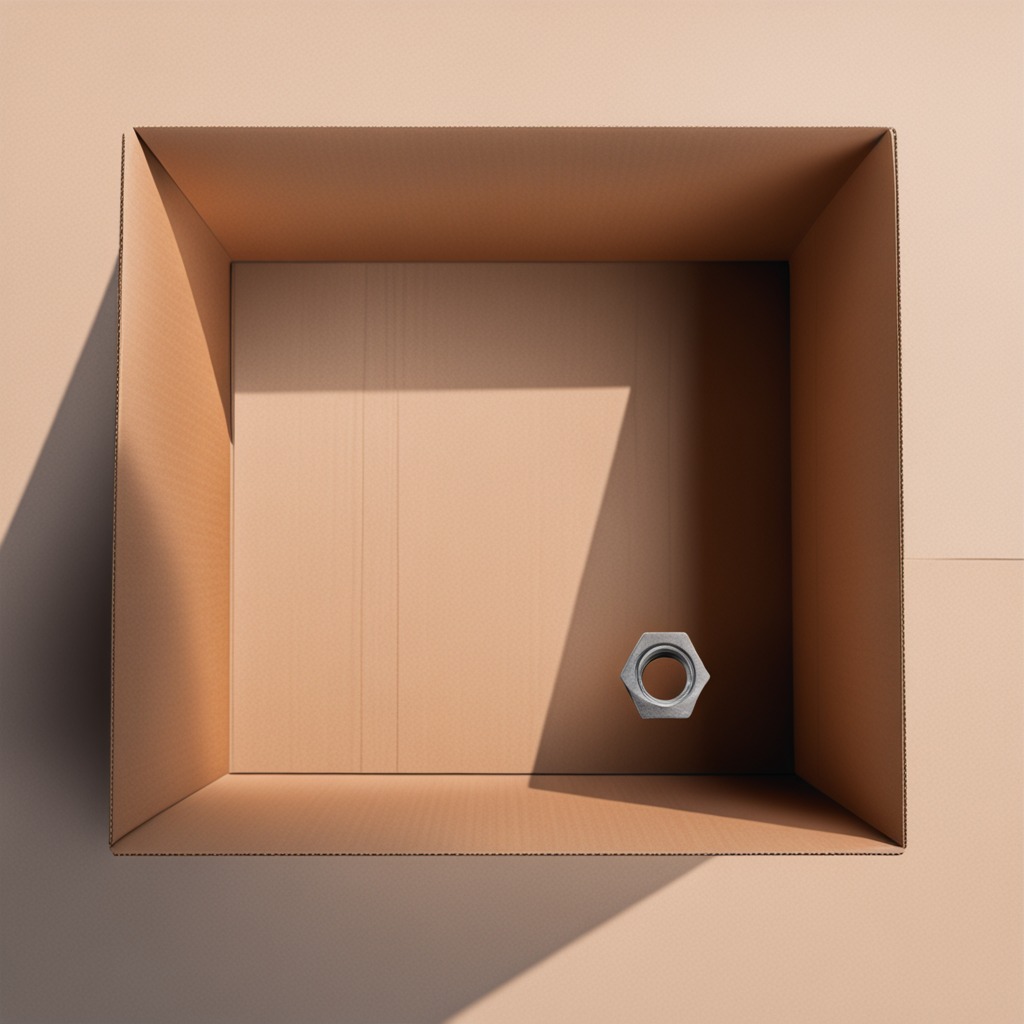
A metal nut is lying on a clean dry cardboard box surface in an outdoor workshop during daytime bright natural light soft shadows slightly creased but